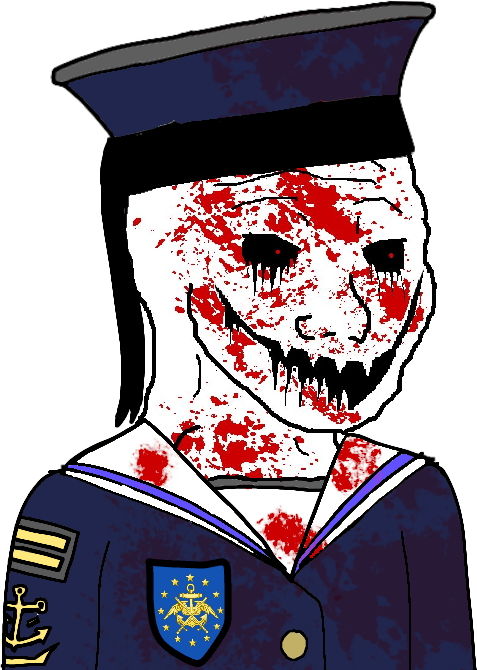
Label: 5_Oomer